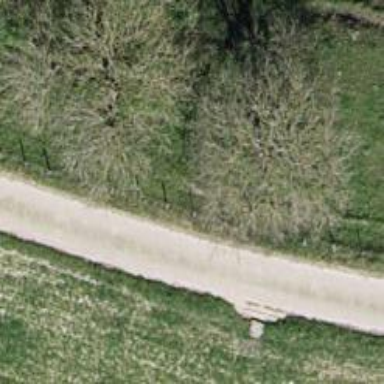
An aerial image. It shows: Row of trees in natural setting.